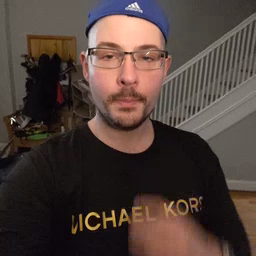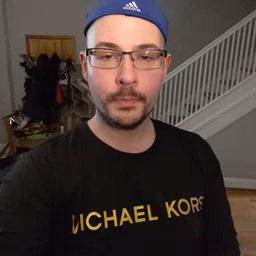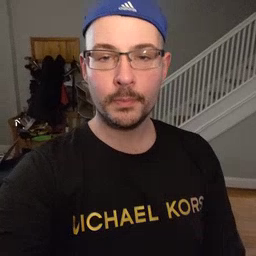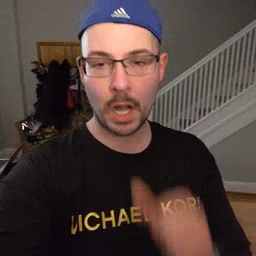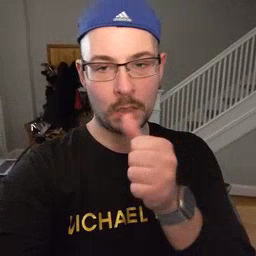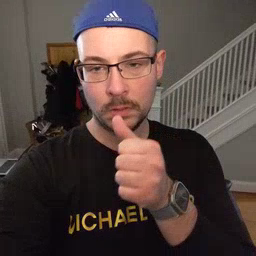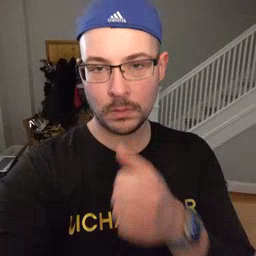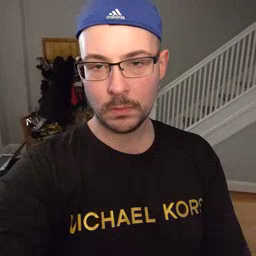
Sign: nuts